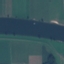
Land use / land cover: River